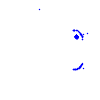
Particle: kaon